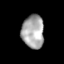
Tissue: skin
Cell type: Epithelial cells
Senescence score: 0.2542
Nuclear area (px): 719
Mean DAPI intensity: 169.506